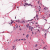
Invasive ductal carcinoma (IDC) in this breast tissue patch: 1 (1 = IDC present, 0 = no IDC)